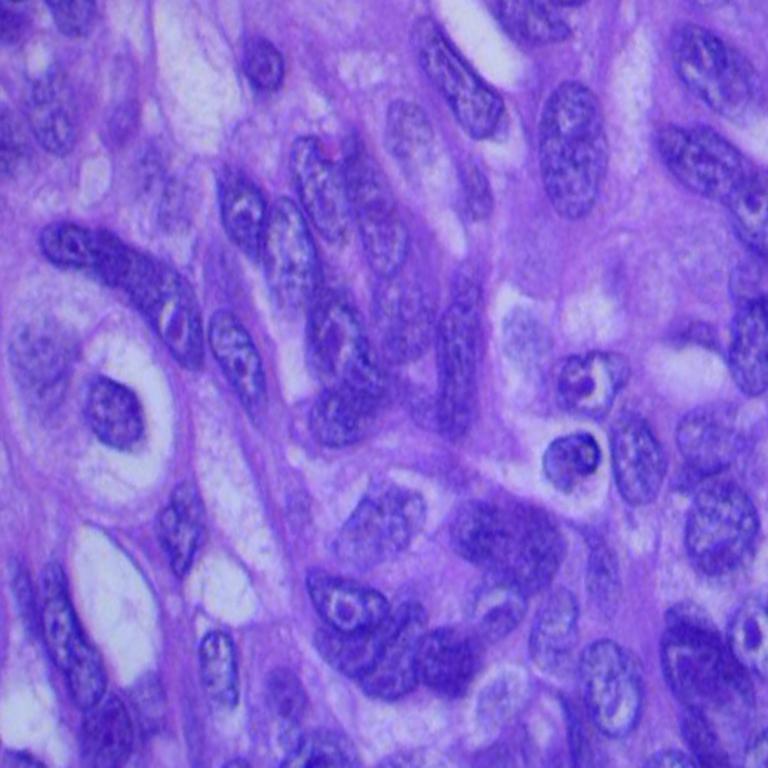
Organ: lung
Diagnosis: squamous carcinomas